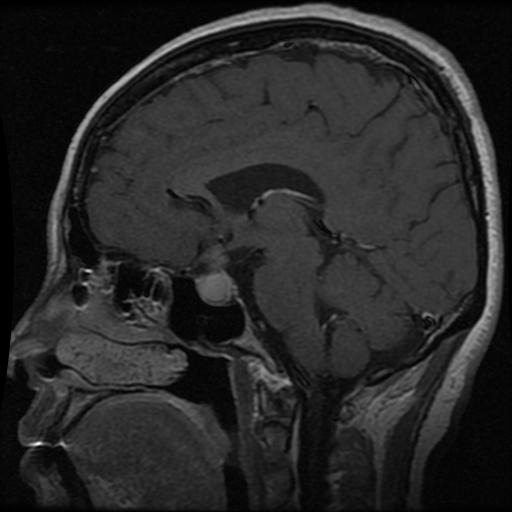
Label: pituitary